Question: When I load my page, one of the images is higher than it is supposed to be. When I right click "Inspect element" anywhere on the page, the image shifts back to its normal position. What could cause this? In FF the image is in its correct position on page load. Here's what it looks like before and after inspect element:
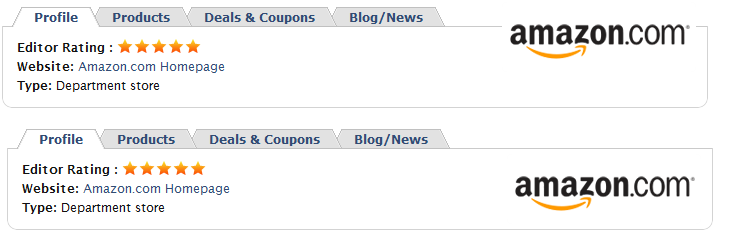
Answer: If you use the css below instead it should solve your problem.
'''
#content{
position: relative;
}
.page-company-profile .node .taxonomy_image_wrapper {
position: absolute;
left: 500px;
top: 58px;
}
'''